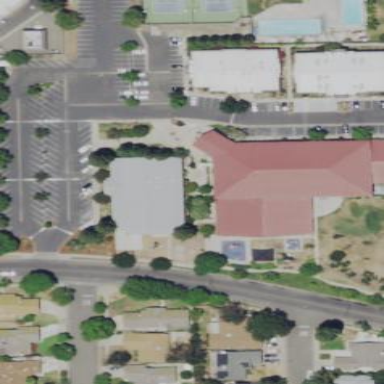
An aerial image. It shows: Public building that is place of worship.